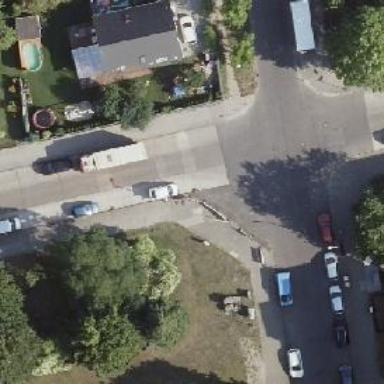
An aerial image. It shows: Residential road with asphalt surface. The road has sidewalks on both sides and parallel parking lanes on both sides.